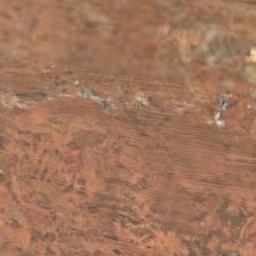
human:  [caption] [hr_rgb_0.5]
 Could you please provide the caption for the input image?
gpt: The desert is full of yellow sand .

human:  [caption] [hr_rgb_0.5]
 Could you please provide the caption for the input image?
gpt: This is a orange desert with brown gullys .

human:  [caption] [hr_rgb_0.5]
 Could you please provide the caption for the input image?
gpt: The color of this desert is taupe .

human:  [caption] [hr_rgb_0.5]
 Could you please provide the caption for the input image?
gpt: The desert has orange soil and some decayed rocks .

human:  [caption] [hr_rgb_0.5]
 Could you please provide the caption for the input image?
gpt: A brown desert covered with bare land .